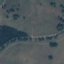
Land use / land cover: Pasture